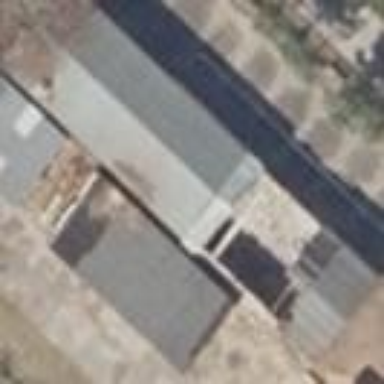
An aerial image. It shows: Garage.